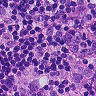
Metastatic tissue present: yes